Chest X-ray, AP view. Patient: 36 years old, sex F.
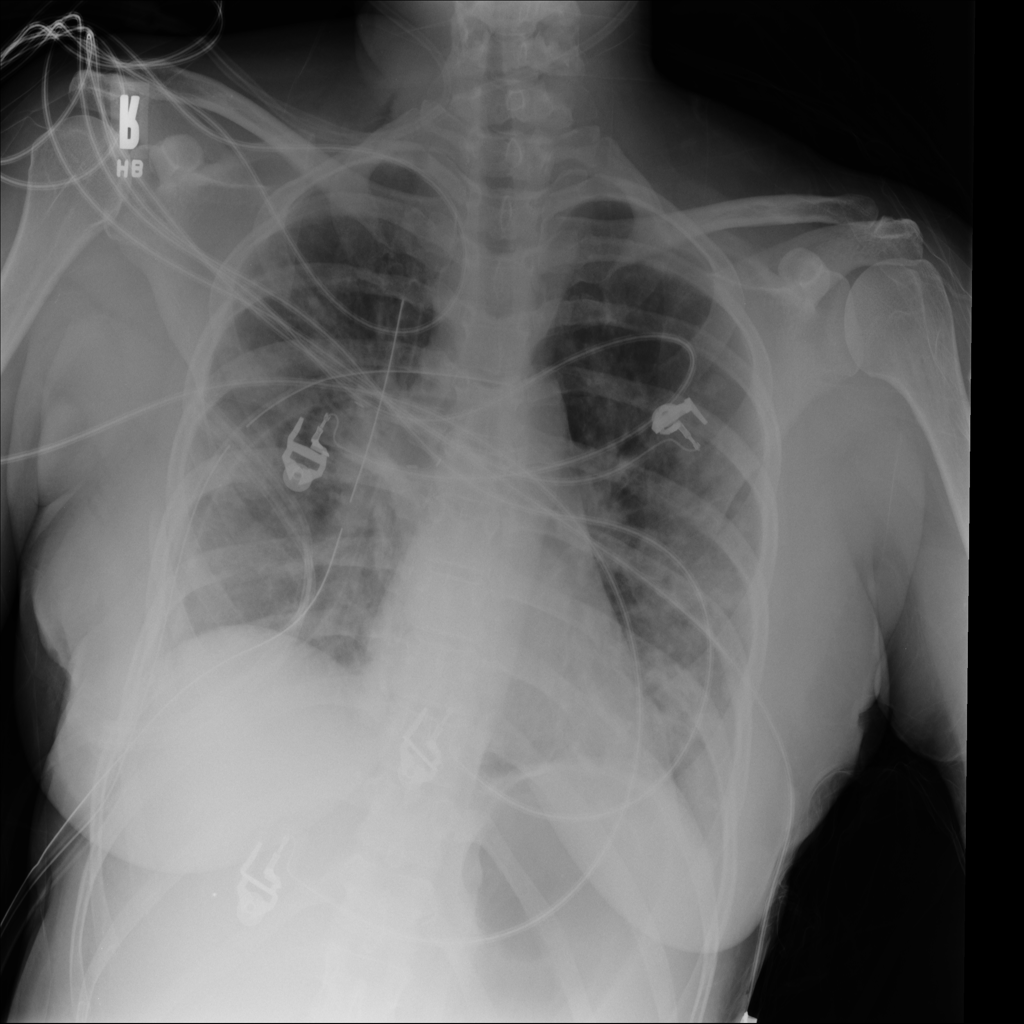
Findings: Nodule